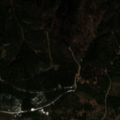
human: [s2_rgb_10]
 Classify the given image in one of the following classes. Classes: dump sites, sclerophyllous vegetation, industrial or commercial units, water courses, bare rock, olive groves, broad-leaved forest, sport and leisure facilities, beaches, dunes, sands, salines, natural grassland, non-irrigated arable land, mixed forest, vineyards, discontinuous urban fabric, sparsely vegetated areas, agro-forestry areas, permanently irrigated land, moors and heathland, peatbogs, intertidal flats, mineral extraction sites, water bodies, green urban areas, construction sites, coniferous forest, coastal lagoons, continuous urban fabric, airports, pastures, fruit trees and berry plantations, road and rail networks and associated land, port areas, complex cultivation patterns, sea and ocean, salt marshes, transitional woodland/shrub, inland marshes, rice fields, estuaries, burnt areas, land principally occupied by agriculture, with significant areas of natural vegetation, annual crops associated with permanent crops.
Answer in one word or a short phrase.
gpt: coniferous forest, mixed forest